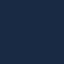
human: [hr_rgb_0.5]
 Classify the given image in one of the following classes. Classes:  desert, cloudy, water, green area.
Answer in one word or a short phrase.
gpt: water